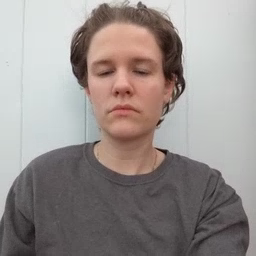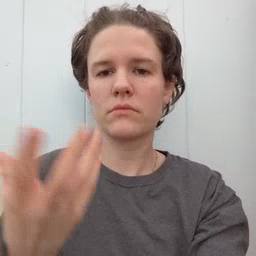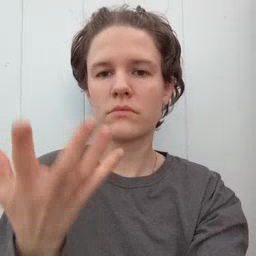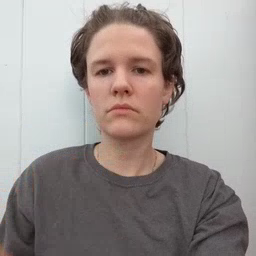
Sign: many